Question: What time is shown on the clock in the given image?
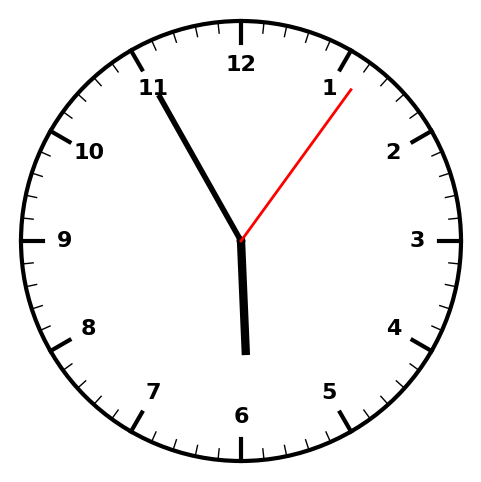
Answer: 05:55:06